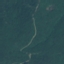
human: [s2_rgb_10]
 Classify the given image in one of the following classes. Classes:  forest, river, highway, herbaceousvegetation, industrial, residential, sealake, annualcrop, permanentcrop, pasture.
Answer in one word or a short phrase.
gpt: Forest